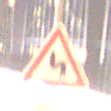
Verkehrszeichen: DoppelkurveZunaechstLinks
Zusatzzeichen unten: Geschwindigkeit50
Umgebung: Indoor, Urban
Tageszeit: NotSpecified
Wetter: NotSpecified
Licht: Artificial
Jahreszeit: NotSpecified
Kontrast: MediumContrast